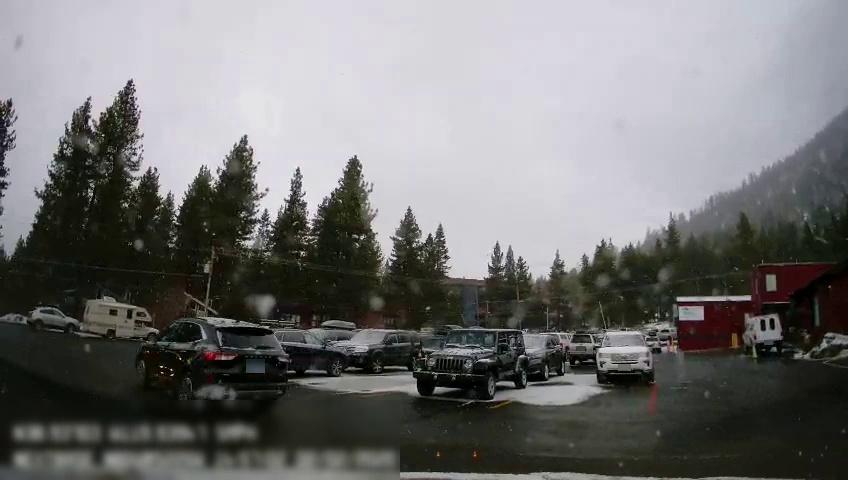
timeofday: Day
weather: Snowy
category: Vehicles | Car
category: Vehicles | SUV
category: Vehicles | Car
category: Vehicles | Car
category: Vehicles | Other LV
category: Vehicles | SUV
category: Vehicles | Car
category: Vehicles | Car
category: Vehicles | SUV
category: Vehicles | SUV
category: Vehicles | Van
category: Vehicles | Car
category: Drivable Space